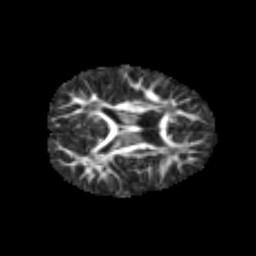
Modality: FA
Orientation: axial
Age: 7
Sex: male
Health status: healthy